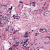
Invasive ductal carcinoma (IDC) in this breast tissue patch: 1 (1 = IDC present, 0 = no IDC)